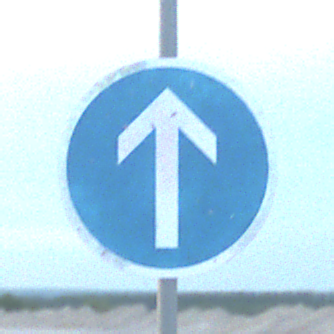
Verkehrszeichen: VorgeschriebeneFahrtrichtungGeradeaus
Umgebung: Outdoor, Beach
Tageszeit: SunriseSunset
Wetter: PartlyCloudy
Licht: Natural
Jahreszeit: NotSpecified
Kontrast: LowContrast